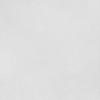
Label: dusty